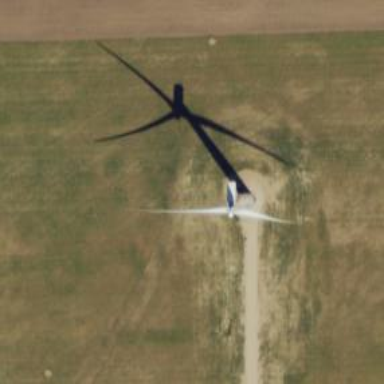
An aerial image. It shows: Wind generator powered by horizontal axis wind turbine.